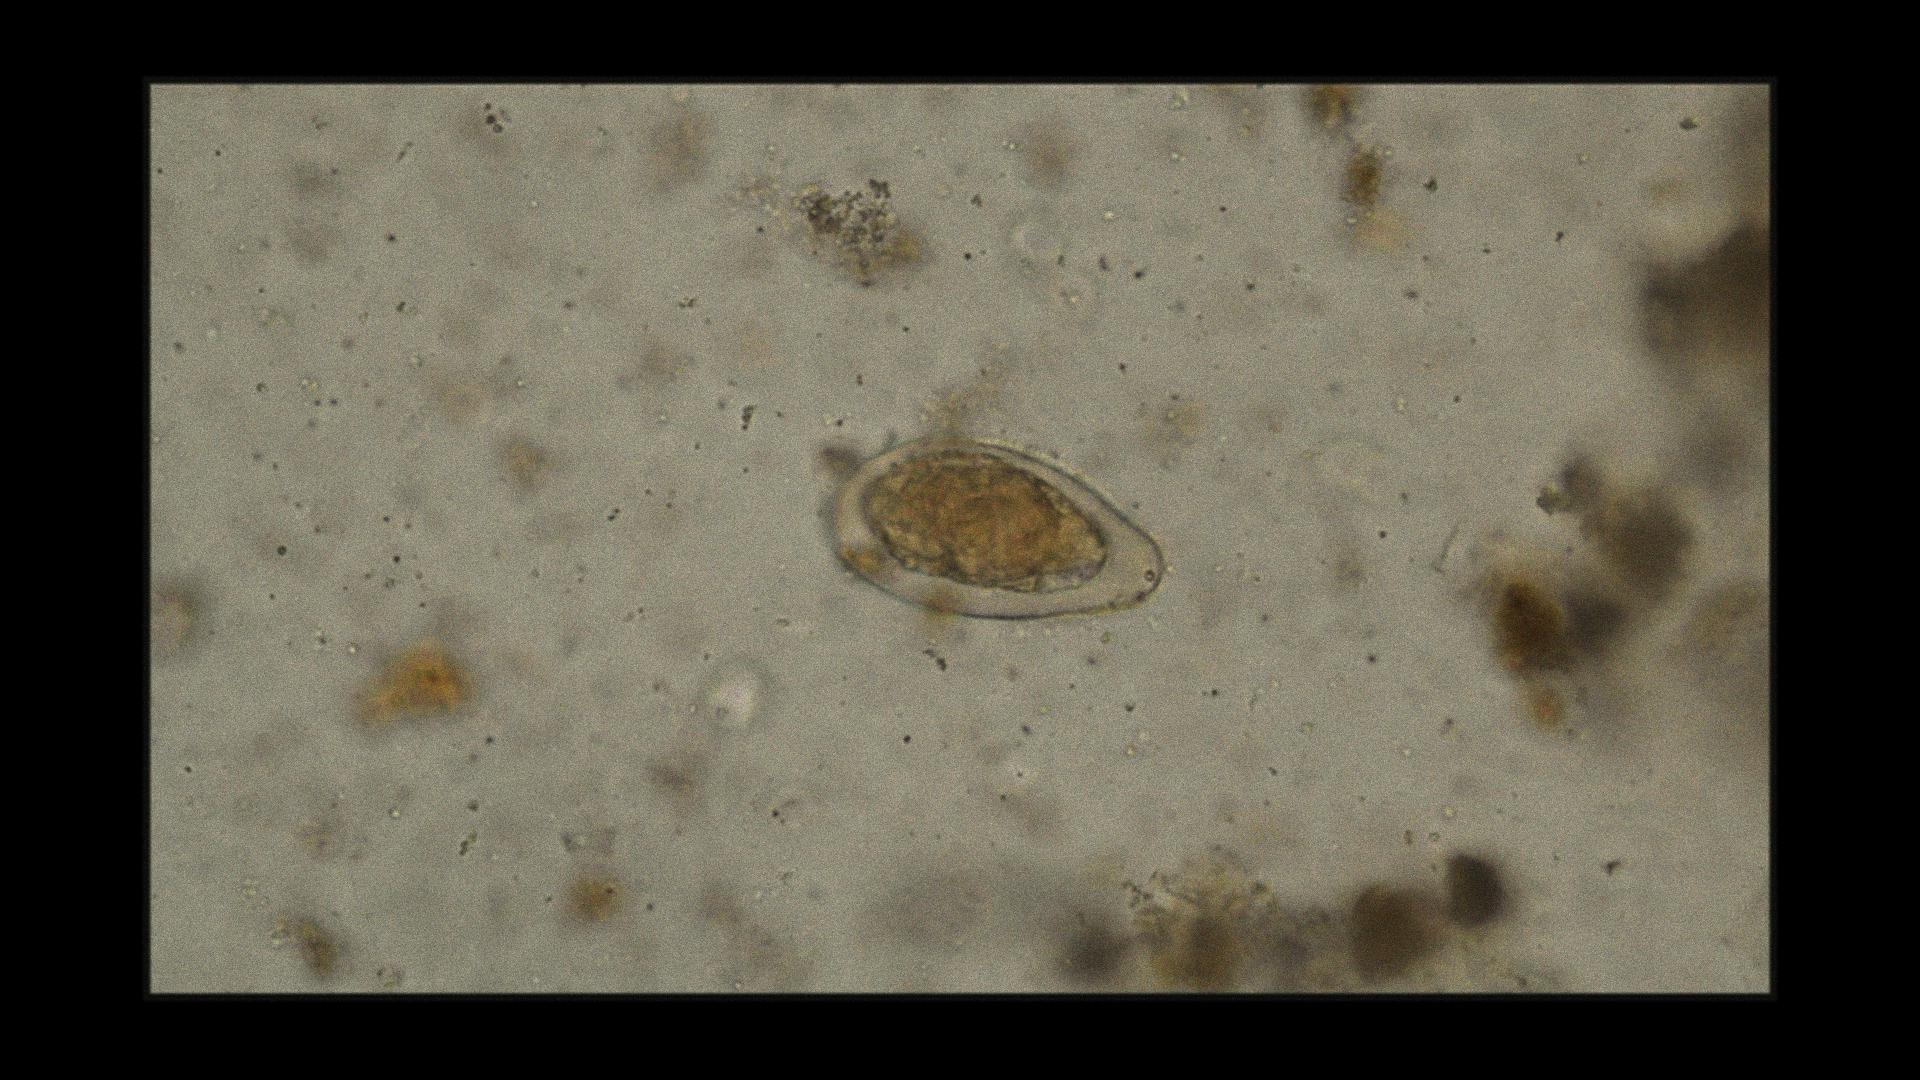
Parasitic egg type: Fasciolopsis buski